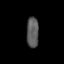
Tissue: lung
Cell type: Others
Senescence score: 0.2164
Nuclear area (px): 367
Mean DAPI intensity: 89.417